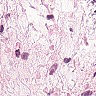
Metastatic tissue present: no